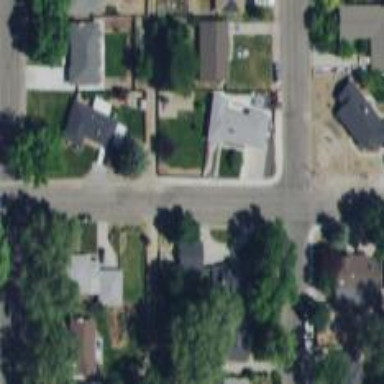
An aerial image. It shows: Alley classified as service road.